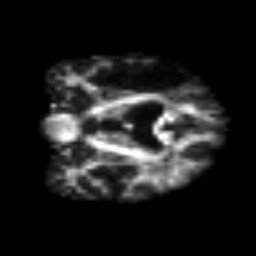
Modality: FA
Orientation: coronal
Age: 69
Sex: male
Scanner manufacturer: siemens
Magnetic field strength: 3 T
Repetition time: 3.2 s
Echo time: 0.081 s